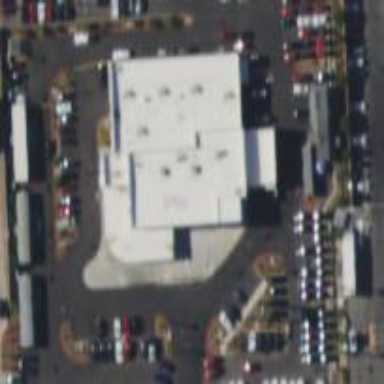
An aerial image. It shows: Building housing car shop.